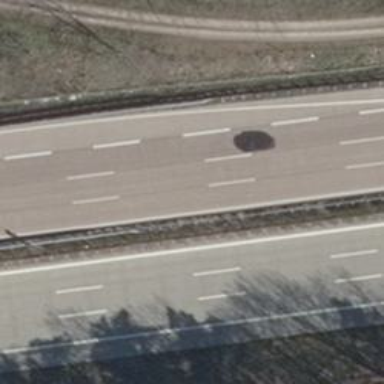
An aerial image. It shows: Motorway with concrete surface.